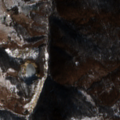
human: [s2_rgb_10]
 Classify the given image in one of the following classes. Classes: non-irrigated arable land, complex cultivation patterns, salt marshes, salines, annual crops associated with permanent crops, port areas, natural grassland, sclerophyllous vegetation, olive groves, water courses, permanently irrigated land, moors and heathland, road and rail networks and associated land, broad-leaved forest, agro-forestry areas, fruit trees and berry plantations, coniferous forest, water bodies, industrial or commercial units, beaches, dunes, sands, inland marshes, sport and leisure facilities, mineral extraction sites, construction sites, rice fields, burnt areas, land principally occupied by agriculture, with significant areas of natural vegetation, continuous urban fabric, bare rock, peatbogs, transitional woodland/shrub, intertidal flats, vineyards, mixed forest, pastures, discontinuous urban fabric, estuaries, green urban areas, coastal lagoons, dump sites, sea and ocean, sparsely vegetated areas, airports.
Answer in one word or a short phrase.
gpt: mineral extraction sites, land principally occupied by agriculture, with significant areas of natural vegetation, broad-leaved forest, natural grassland